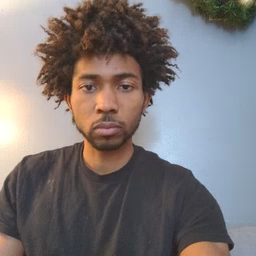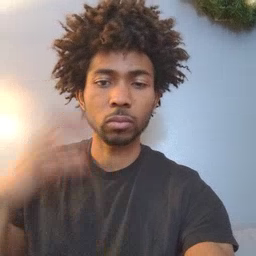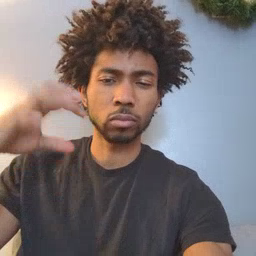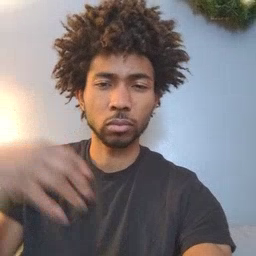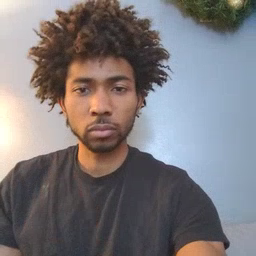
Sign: rain